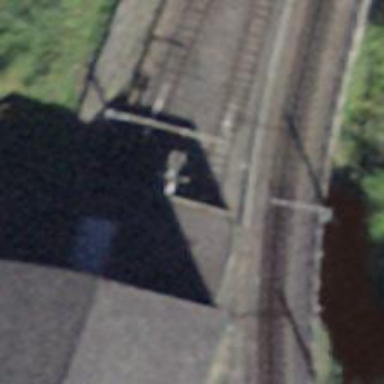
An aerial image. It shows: Railway buffer stop.